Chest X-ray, PA view. Patient: 50 years old, sex F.
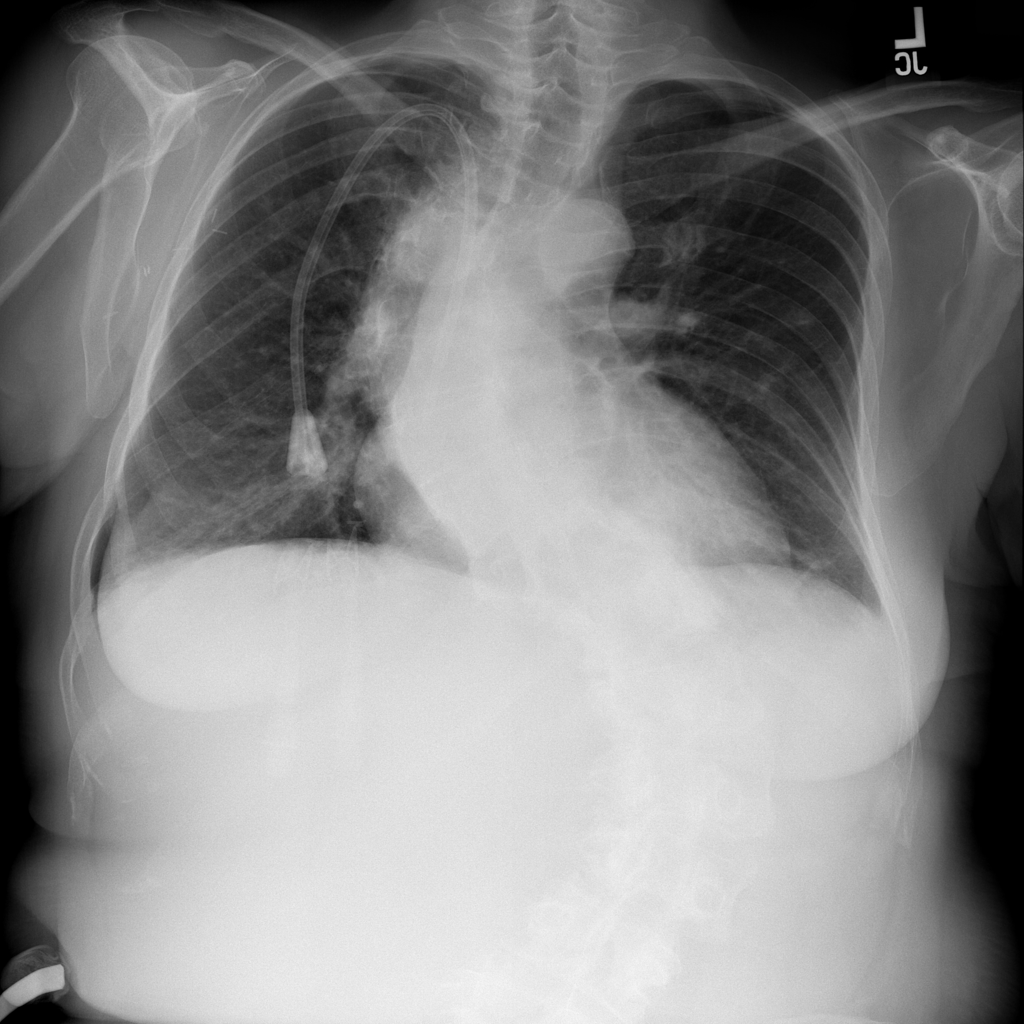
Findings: Infiltration, Mass